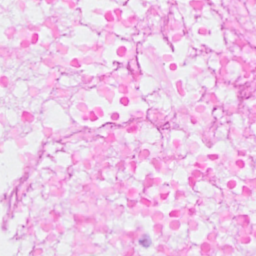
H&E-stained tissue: Breast